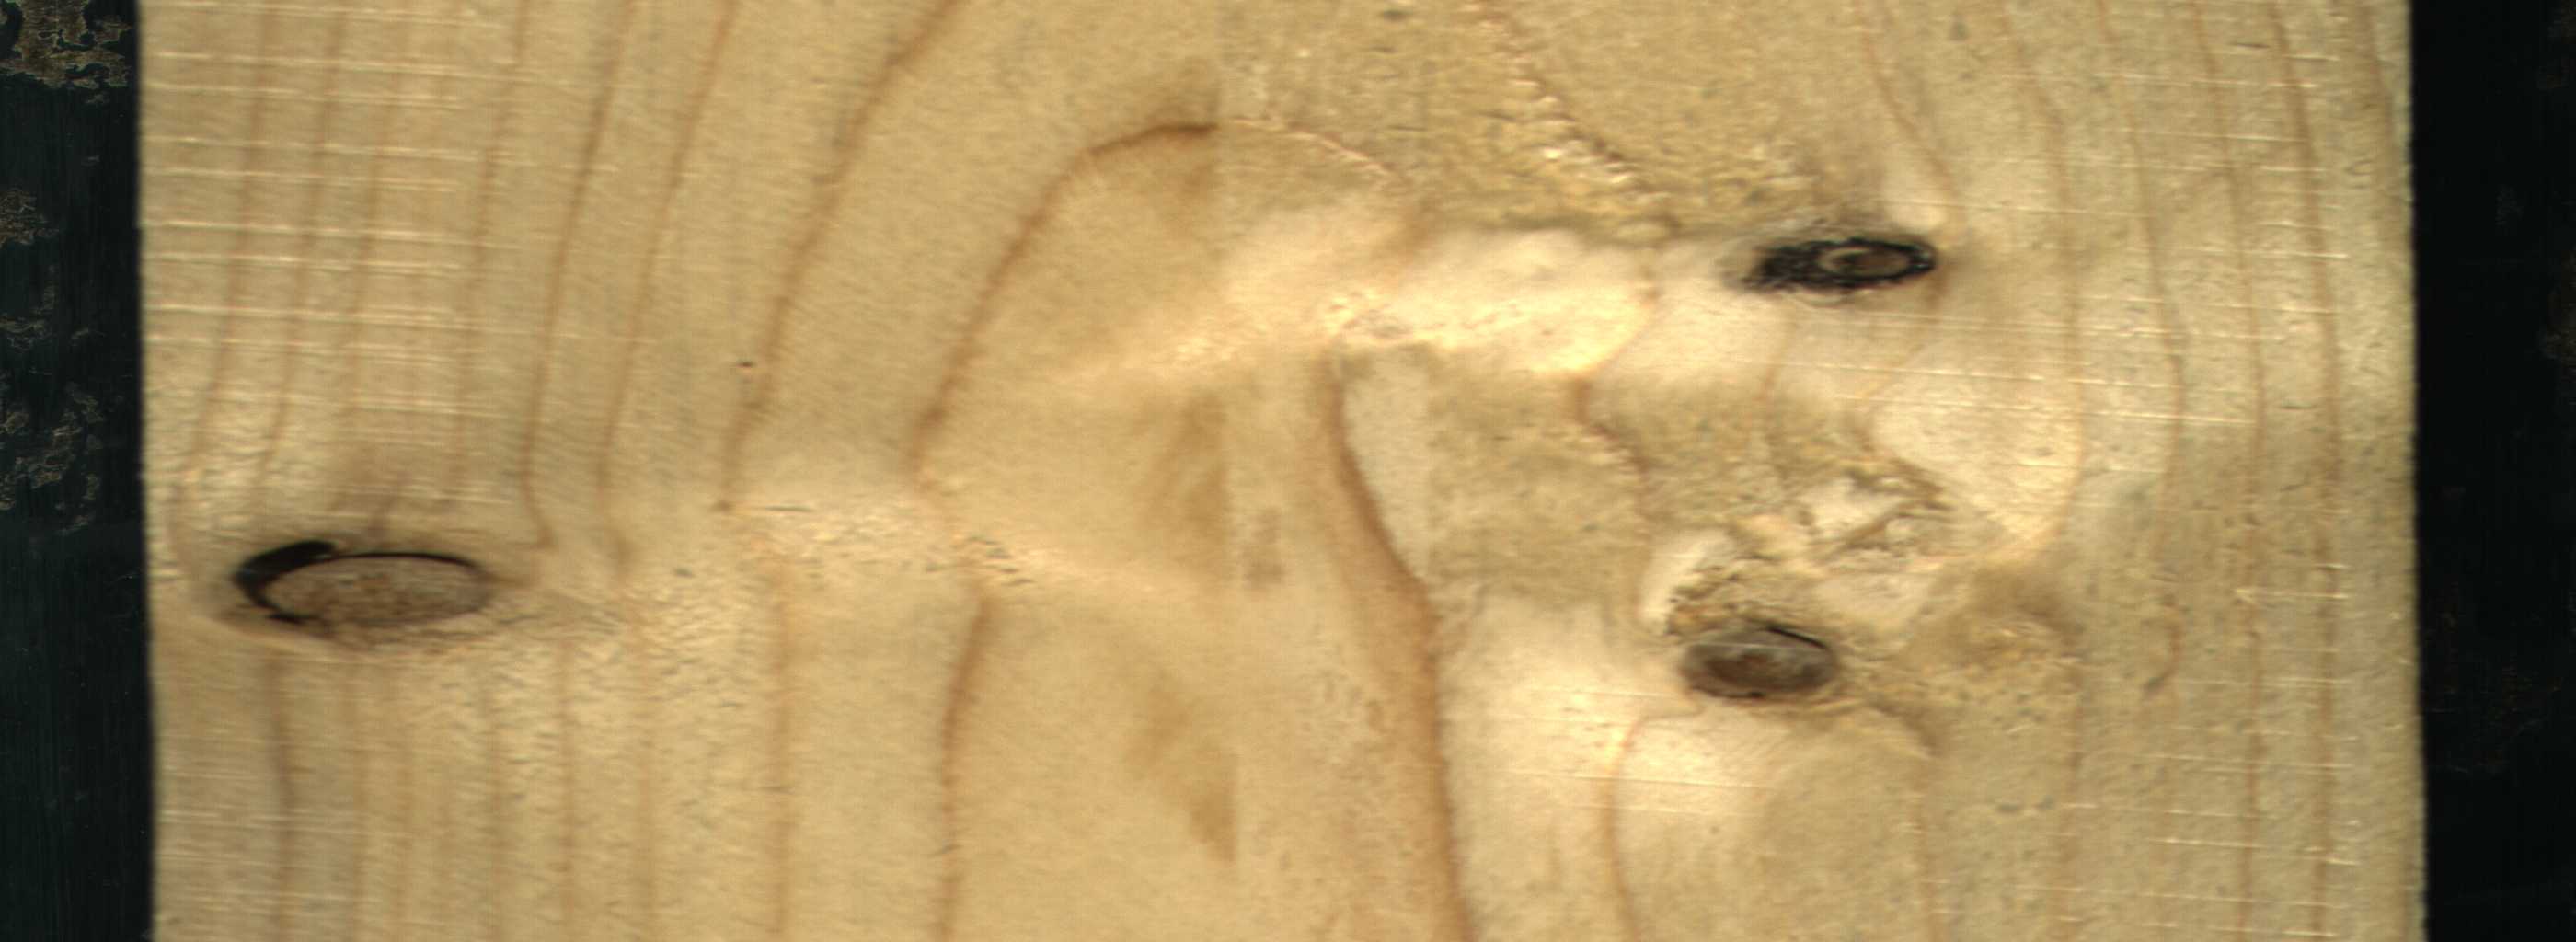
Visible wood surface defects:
Dead_Knot
Dead_Knot
Live_Knot